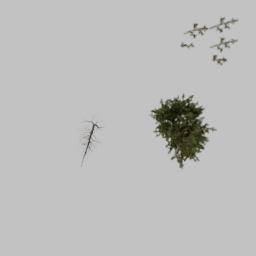
Label: nature